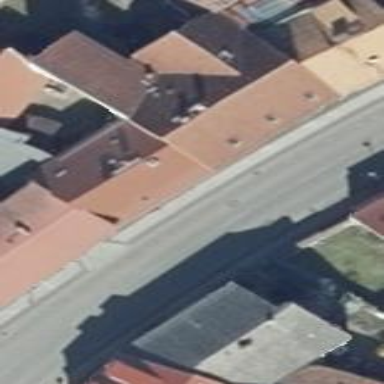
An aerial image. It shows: Beige house with gabled roof oriented along the building. The roof is grey in color.